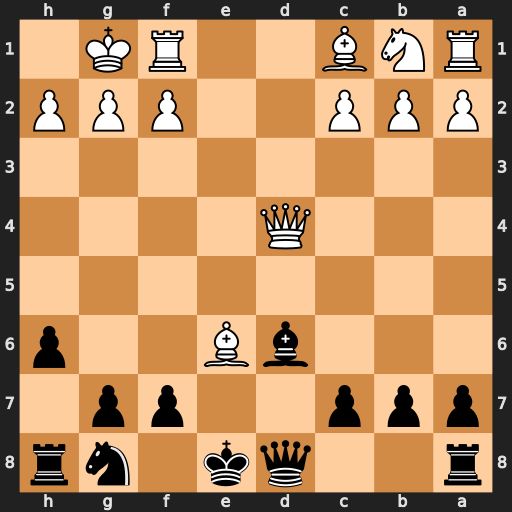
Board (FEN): r2qk1nr/ppp2pp1/3bB2p/8/3Q4/8/PPP2PPP/RNB2RK1
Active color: b
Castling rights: kq
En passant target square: -
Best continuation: Bxh2+ Kxh2 Qxd4